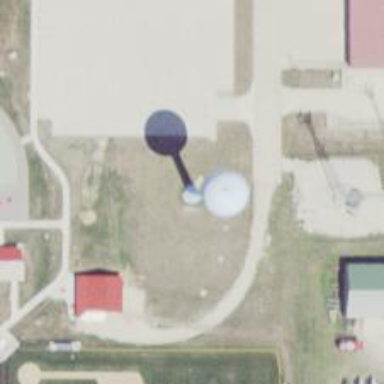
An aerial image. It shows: Water tower that is man-made.